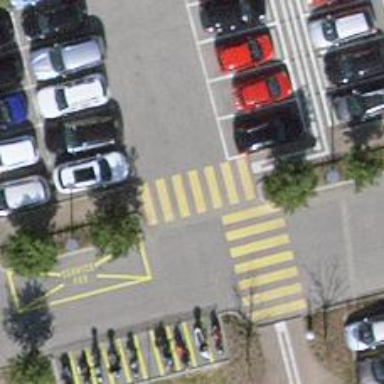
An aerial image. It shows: Marked crossing on the road.